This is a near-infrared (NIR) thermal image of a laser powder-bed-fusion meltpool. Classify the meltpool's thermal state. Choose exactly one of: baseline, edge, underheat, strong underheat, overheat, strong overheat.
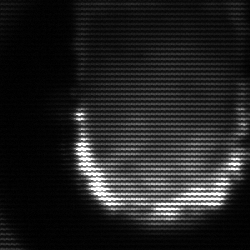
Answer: baseline